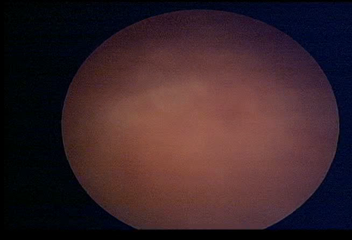
Modality: WLC
Class: Normal mucosa
Bladder cancer association: No